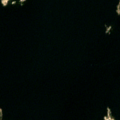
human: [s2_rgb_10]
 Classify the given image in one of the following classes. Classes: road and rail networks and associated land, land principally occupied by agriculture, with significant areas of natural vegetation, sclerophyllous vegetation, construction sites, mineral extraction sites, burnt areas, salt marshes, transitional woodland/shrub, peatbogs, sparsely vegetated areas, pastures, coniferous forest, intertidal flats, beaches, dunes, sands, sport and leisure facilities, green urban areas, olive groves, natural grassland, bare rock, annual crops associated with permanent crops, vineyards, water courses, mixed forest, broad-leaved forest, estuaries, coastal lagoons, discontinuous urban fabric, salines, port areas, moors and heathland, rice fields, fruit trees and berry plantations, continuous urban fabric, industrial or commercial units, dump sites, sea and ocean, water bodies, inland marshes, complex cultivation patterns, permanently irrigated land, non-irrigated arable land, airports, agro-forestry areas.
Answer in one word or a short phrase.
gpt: sea and ocean